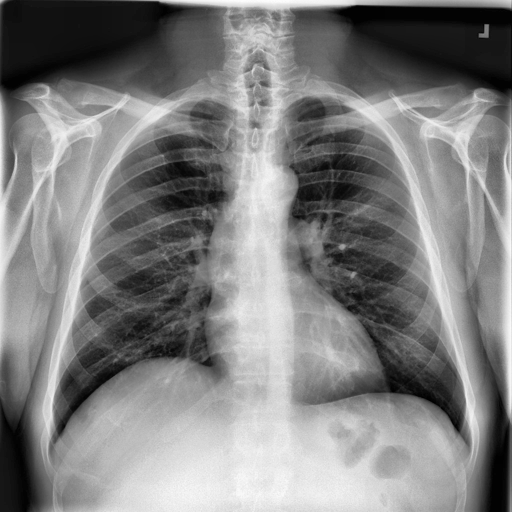
Finding: NORMAL